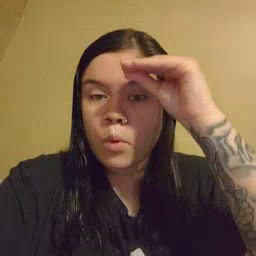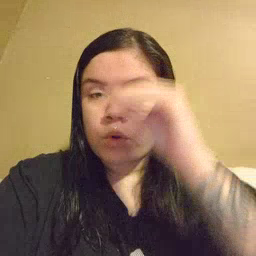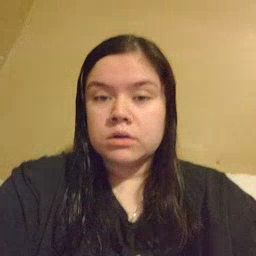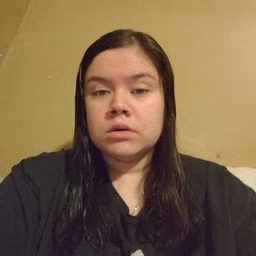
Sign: boy